Question: Hi I am adding a SquareCircle annotation to an already existing PDF using iTextSharp in C#.
Now I want to change the Fill Color annotation property ... with no results until now.
Opening a pdf the Fill Color property is in the Appearance tab of the annotation properties.

I'm using the 5.5.5.0 version of iTextSharp.
Thank's in advance.
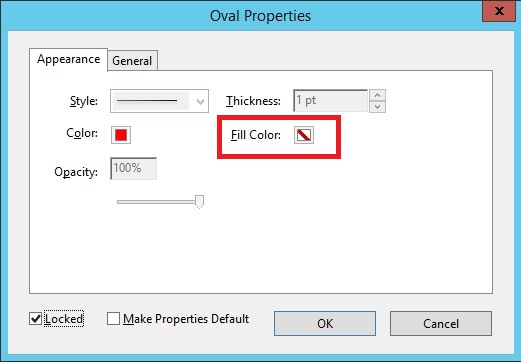
Answer: Please take a look at the <URL> example. It creates a circle annotation with a blue border and red as the interior color:

The code to add this annotation looks like this:
'''
public void manipulatePdf(String src, String dest) throws IOException, DocumentException {
PdfReader reader = new PdfReader(src);
PdfStamper stamper = new PdfStamper(reader, new FileOutputStream(dest));
Rectangle rect = new Rectangle(150, 770, 200, 820);
PdfAnnotation annotation = PdfAnnotation.createSquareCircle(
stamper.getWriter(), rect, "Circle", false);
annotation.setTitle("Circle");
annotation.setColor(BaseColor.BLUE);
annotation.setFlags(PdfAnnotation.FLAGS_PRINT);
annotation.setBorder(new PdfBorderArray(0, 0, 2, new PdfDashPattern()));
annotation.put(PdfName.IC, new PdfArray(new int[]{1, 0, 0}));
stamper.addAnnotation(annotation, 1);
stamper.close();
}
'''
I based this example on an example from the <URL> example.
The only thing I added was the line that sets the interior color:
'''
annotation.put(PdfName.IC, new PdfArray(new int[]{1, 0, 0}));
'''
If you need a C# example: the examples I wrote for my book were ported to C#, you can find them here: <URL>
It shouldn't be a problem to change the 'put()' into 'Put()' to make it work for you.
some PDF viewers (such as Chrome PDF viewer) are not full PDF viewers. They don't support every type of annotation. For instance, if you open <URL>, that is a viewer problem.